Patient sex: M
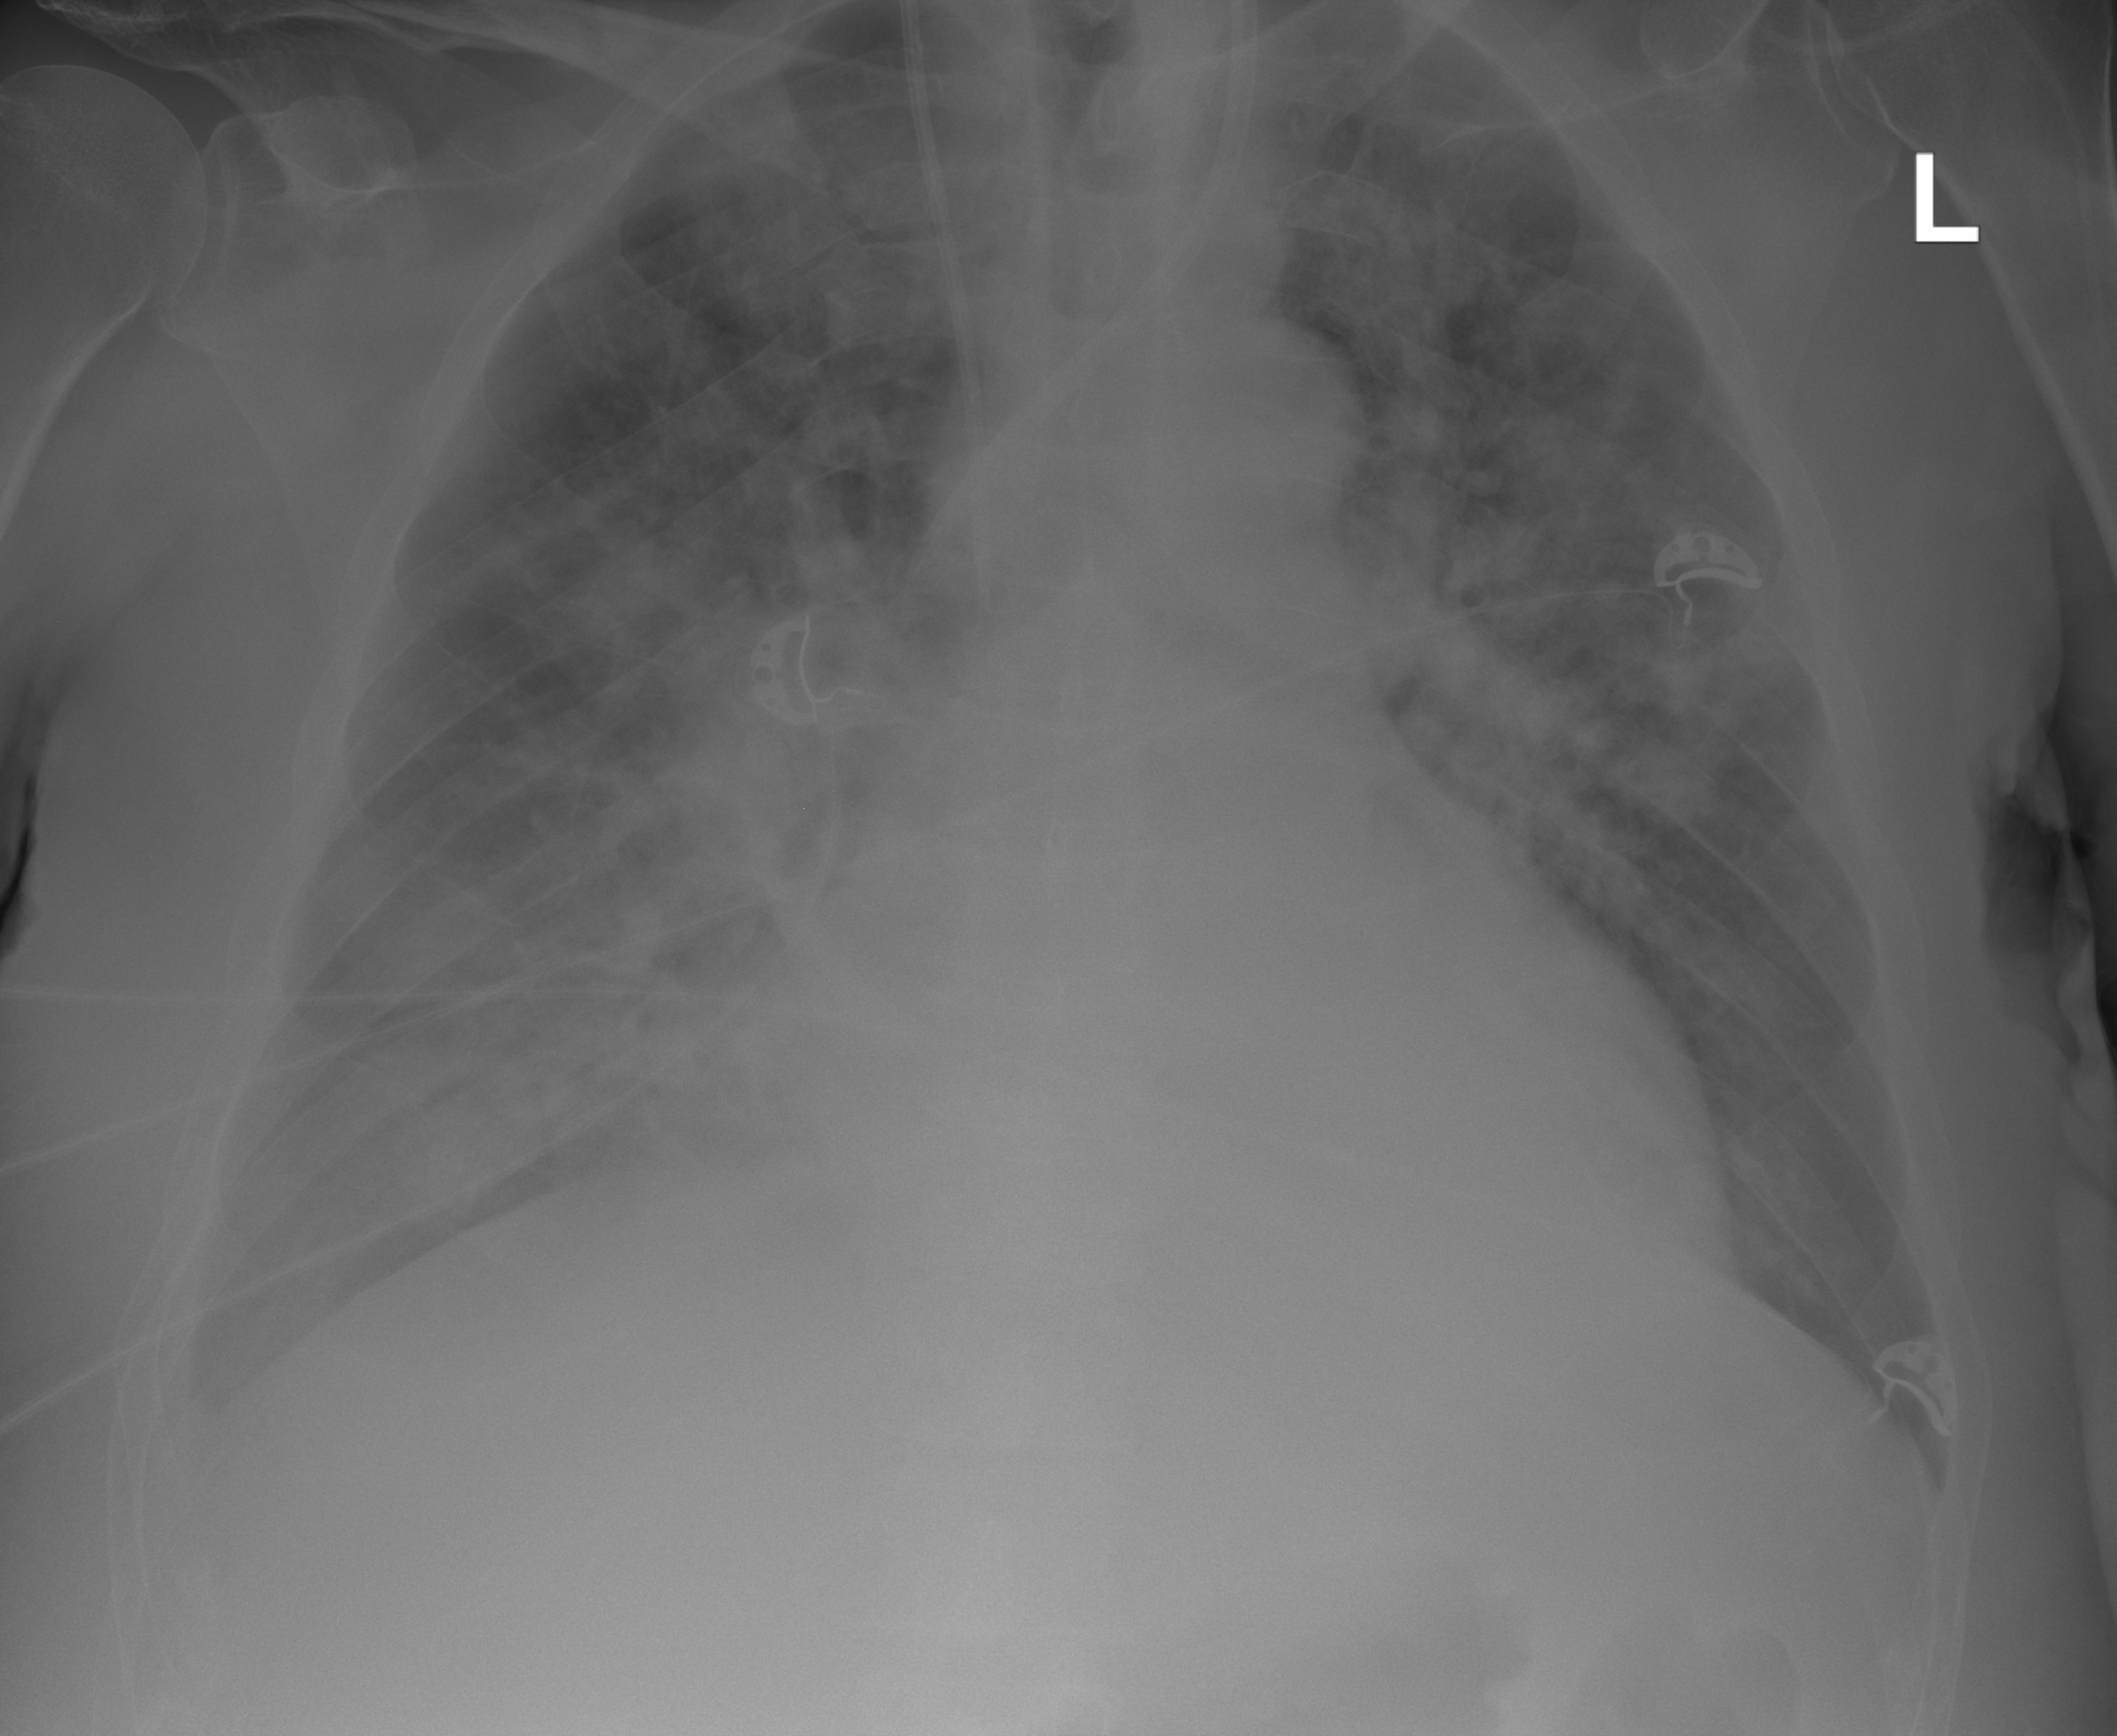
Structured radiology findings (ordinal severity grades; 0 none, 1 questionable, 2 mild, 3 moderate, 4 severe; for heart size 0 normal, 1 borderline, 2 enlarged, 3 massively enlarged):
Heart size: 2
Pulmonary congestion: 2
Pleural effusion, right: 2
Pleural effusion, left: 0
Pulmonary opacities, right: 2
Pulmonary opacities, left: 2
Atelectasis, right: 2
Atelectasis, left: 2